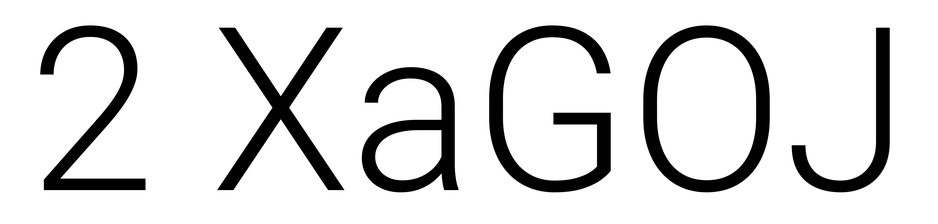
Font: Roboto_Light